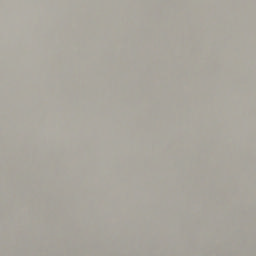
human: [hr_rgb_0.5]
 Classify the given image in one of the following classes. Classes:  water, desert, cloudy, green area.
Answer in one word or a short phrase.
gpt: cloudy